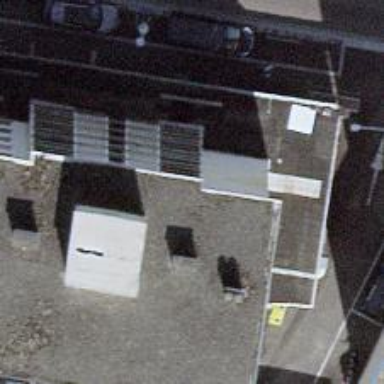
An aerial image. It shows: Restaurant.